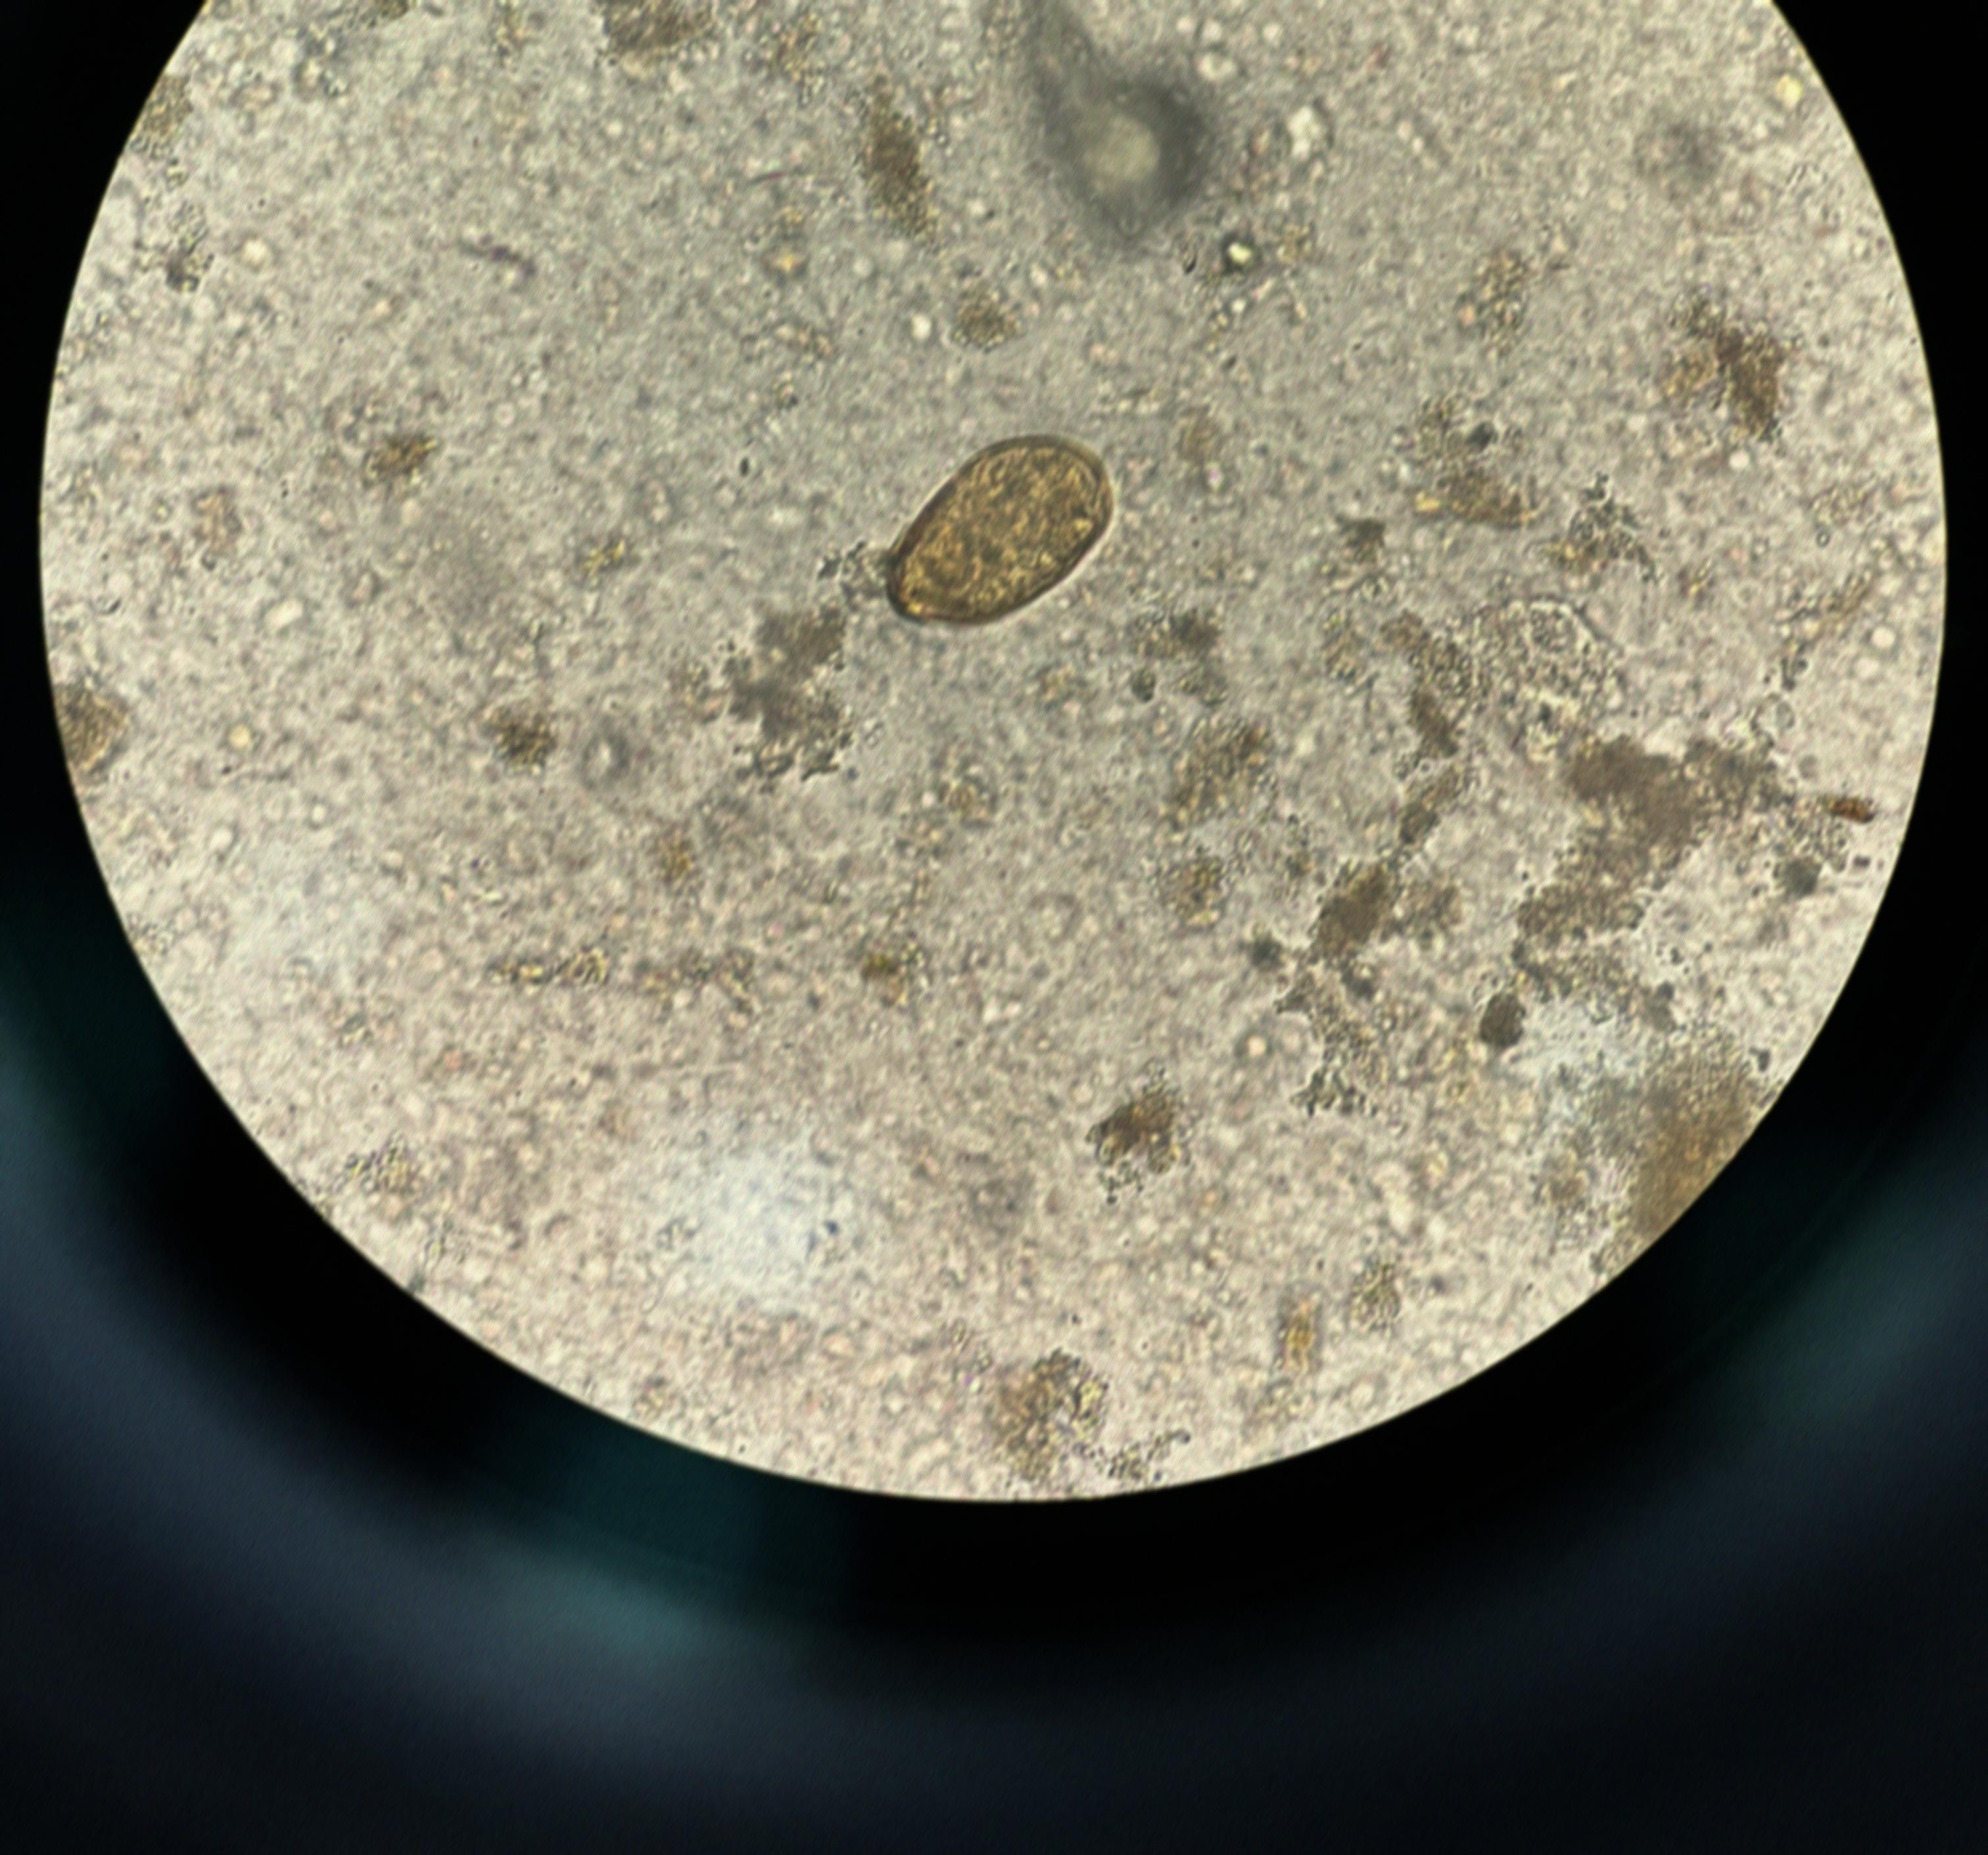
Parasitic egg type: Paragonimus spp